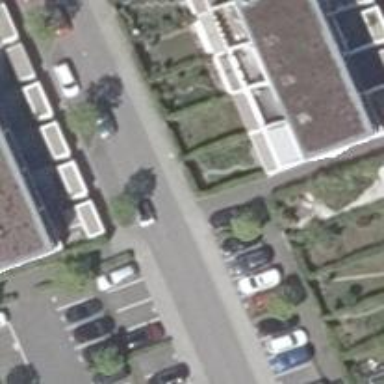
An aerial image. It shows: Asphalt road designated as living street.